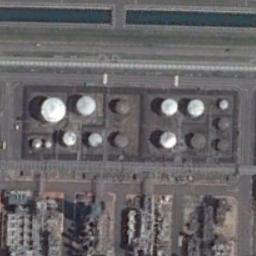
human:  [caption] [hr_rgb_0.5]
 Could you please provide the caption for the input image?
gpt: There is an open space like a Jiugong grid, With a storage tank in each grid .

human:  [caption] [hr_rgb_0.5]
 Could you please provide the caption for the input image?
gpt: There are many buildings of different sizes near the storage tanks .

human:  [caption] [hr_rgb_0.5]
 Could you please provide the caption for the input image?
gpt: There are many white and black storage tanks on the bare land .

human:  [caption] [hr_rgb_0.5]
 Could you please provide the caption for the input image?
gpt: There are many different-sized oil storage tanks and many buildings in the factory, And there is a lawn next to the factory .

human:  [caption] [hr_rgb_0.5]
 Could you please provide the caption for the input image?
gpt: There are some storage tanks of different sizes .